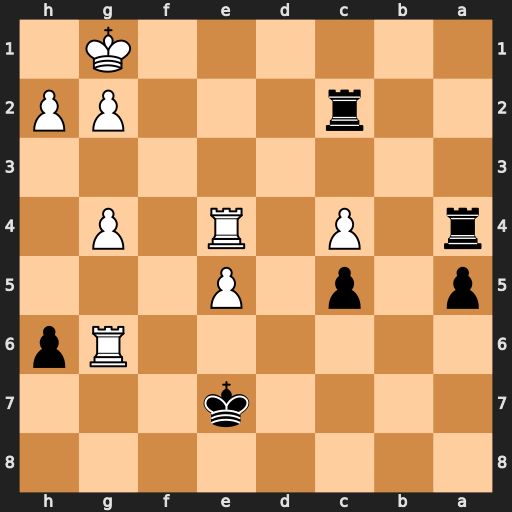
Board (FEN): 8/4k3/6Rp/p1p1P3/r1P1R1P1/8/2r3PP/6K1
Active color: b
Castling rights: -
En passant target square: -
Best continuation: Ra1+ Re1 Rxe1#